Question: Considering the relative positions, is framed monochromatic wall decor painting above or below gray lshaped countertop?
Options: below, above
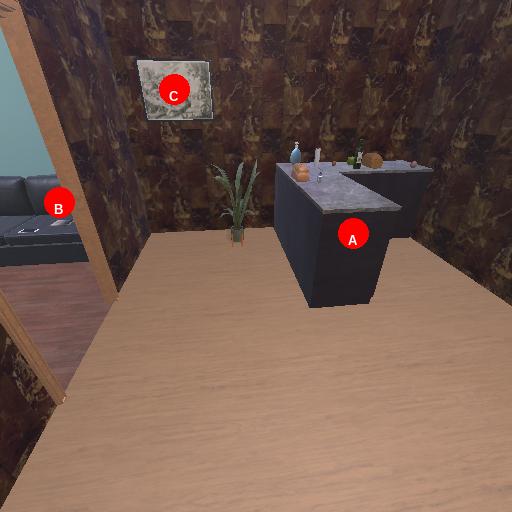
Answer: below